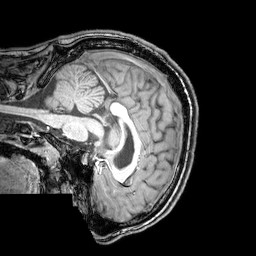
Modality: T1w
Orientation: sagittal
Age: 22
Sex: male
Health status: healthy
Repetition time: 0.081 s
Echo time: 0.037 s